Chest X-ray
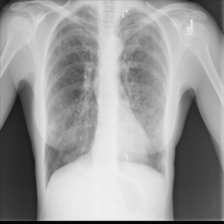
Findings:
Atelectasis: negative
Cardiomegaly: negative
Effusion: positive
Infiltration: negative
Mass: negative
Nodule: negative
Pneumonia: negative
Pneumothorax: negative
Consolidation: negative
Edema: negative
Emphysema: negative
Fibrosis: negative
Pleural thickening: positive
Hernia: negative